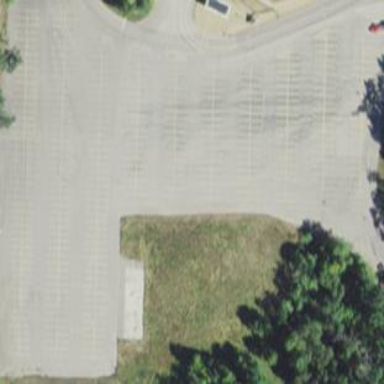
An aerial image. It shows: Parking area with surface.